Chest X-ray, PA view. Patient: 34 years old, sex F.
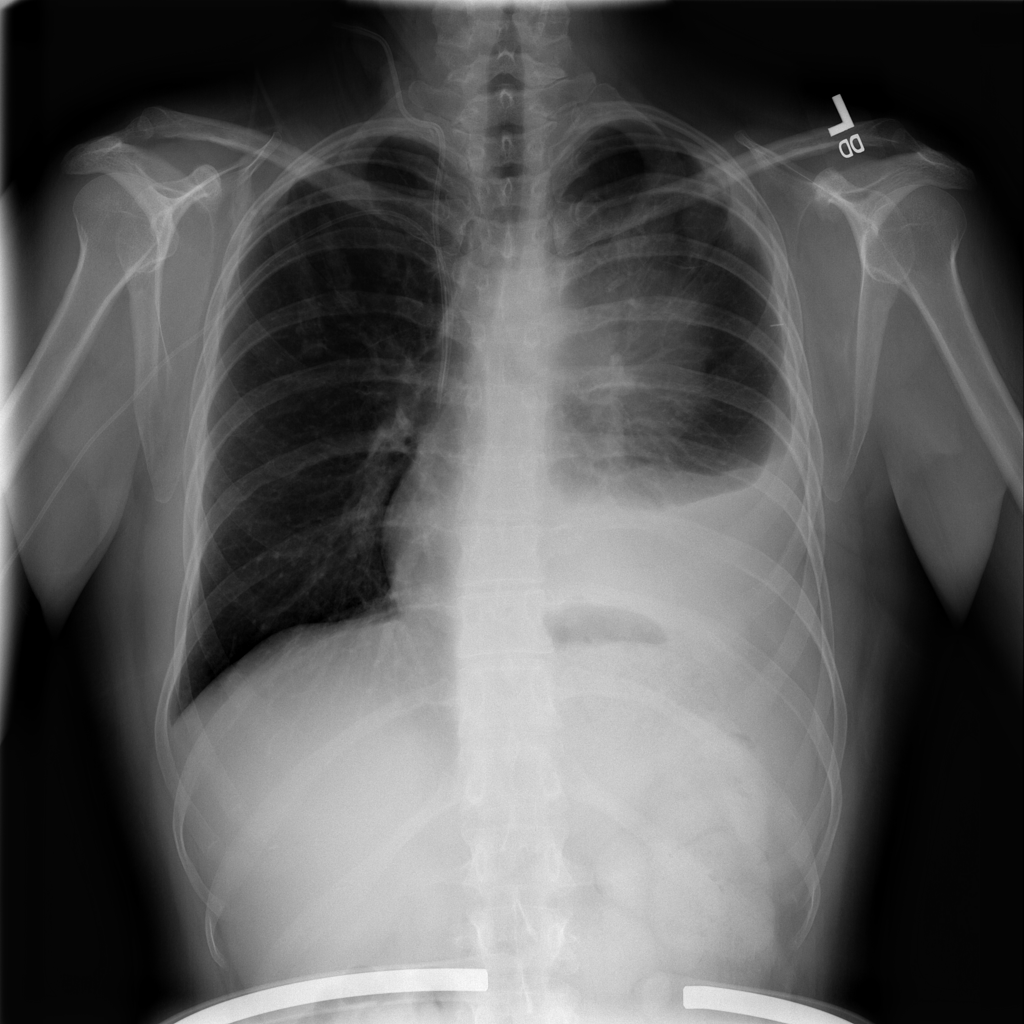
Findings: Effusion, Mass